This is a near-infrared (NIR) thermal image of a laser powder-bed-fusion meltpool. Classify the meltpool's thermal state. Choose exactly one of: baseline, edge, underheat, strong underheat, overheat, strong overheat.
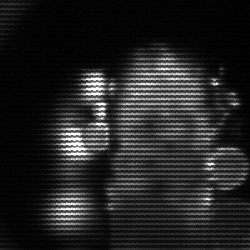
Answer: strong underheat